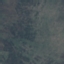
Land use / land cover: HerbaceousVegetation